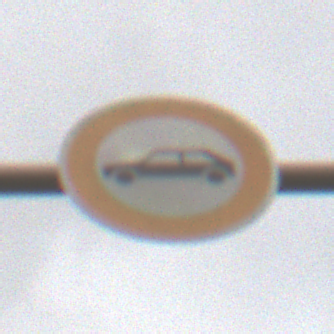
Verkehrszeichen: VerbotPersonenkraftwagen
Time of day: Midday
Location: Outdoor (Nature)
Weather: Overcast
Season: NotSpecified
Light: Natural